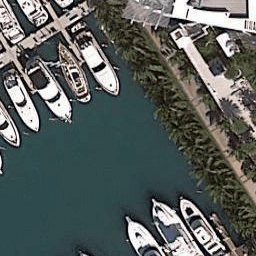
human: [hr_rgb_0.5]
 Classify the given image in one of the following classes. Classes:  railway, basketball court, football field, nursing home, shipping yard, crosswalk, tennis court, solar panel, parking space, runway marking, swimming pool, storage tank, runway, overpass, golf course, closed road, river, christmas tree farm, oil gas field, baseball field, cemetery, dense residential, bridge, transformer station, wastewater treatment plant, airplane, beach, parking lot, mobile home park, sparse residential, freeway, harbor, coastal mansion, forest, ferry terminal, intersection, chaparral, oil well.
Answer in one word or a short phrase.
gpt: harbor